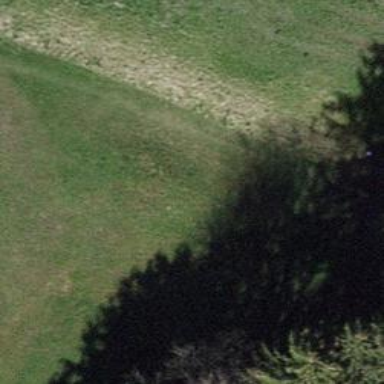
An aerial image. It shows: Path covered in grass.